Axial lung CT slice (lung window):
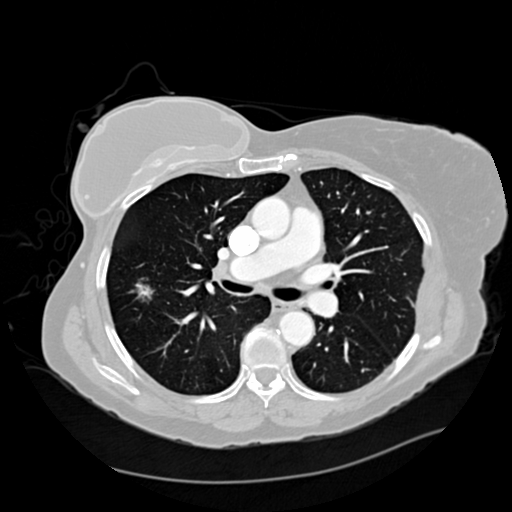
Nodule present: yes
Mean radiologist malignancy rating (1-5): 4